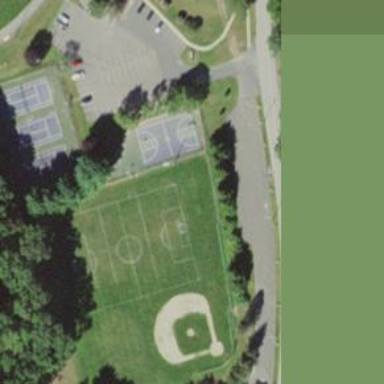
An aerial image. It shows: Grass pitch used for baseball.